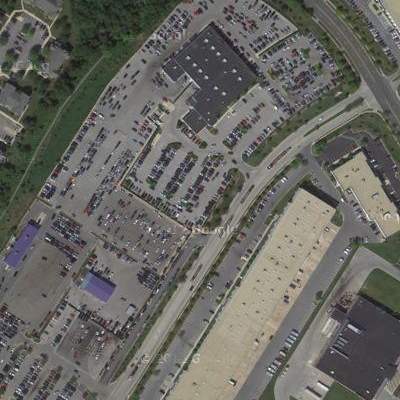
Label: gParking